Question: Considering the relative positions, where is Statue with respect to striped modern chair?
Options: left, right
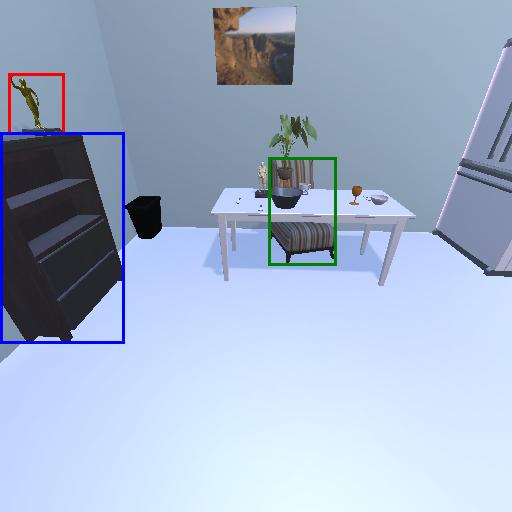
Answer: left